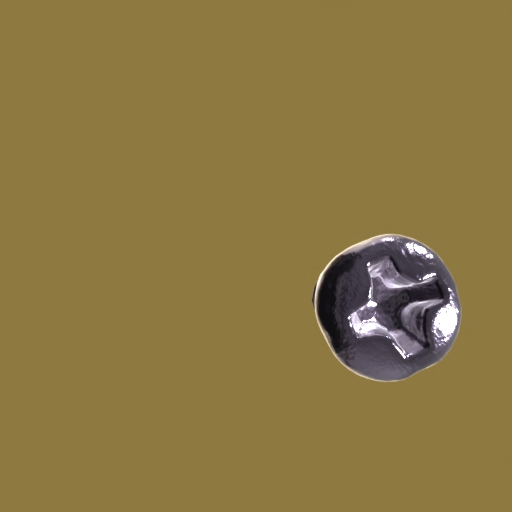
Label: screw